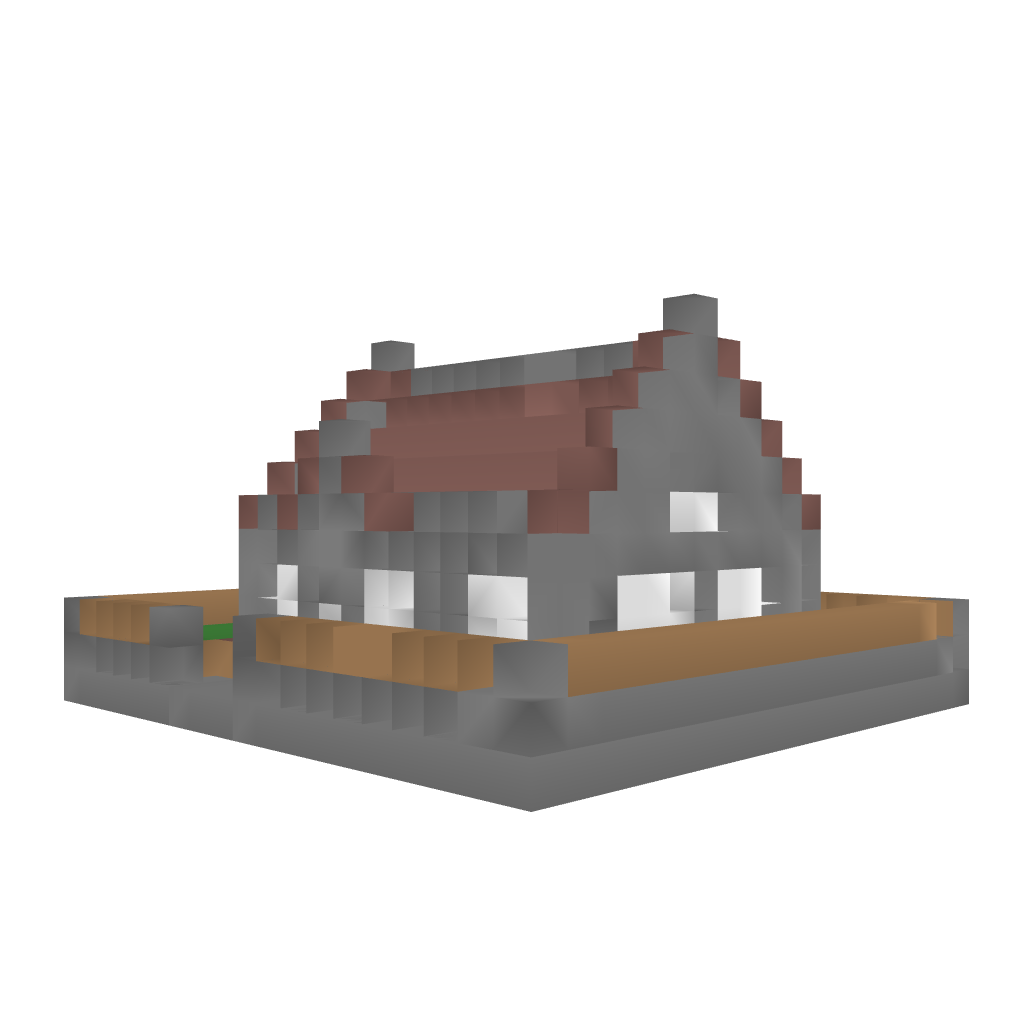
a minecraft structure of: Storage House good quality